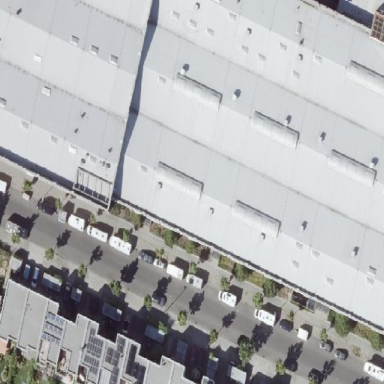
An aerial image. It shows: Building with flat roof.